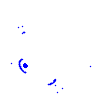
Particle: electron